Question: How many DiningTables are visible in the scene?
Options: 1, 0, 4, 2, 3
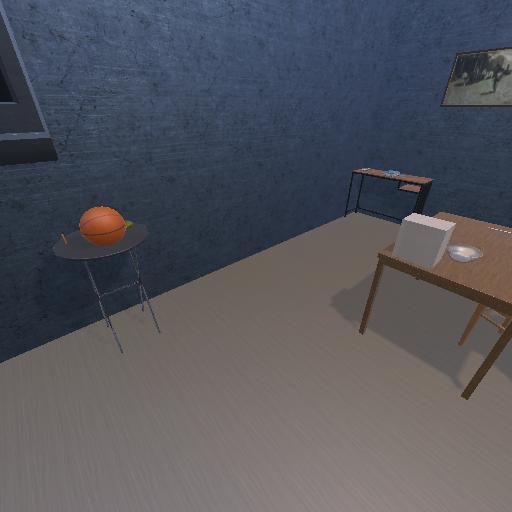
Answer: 1